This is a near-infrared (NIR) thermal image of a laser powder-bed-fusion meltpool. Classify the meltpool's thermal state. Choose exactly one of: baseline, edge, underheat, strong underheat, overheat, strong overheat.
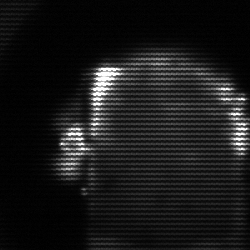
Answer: baseline